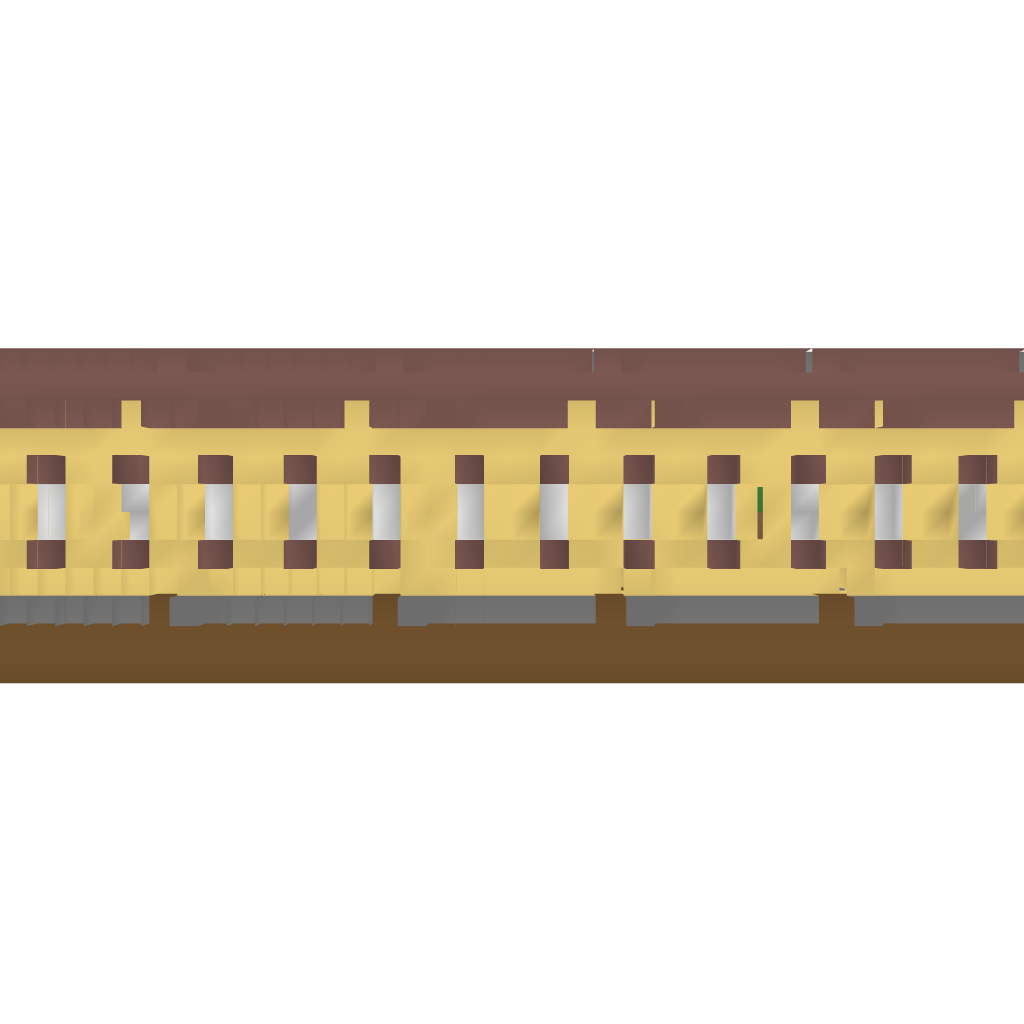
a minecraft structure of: Medieval Cloister bad low quality